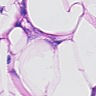
Metastatic tissue present: yes